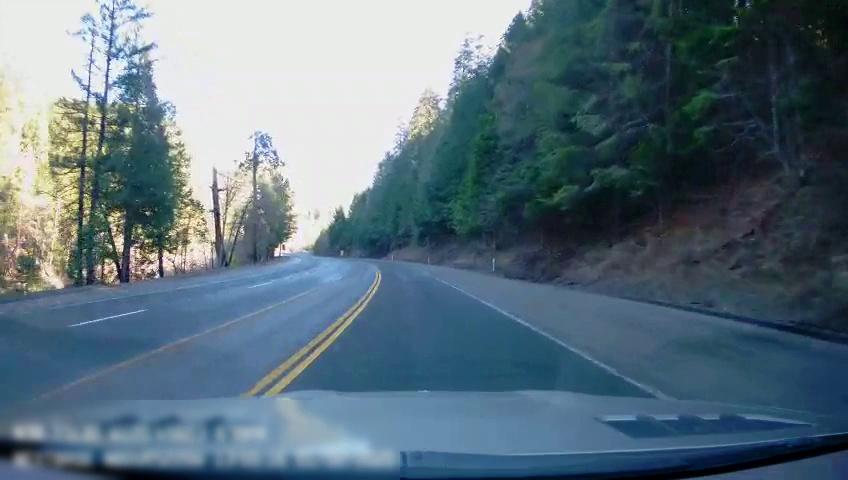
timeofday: Day
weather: Sunny
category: Drivable Space
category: Lanes | Opposite Lane
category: Lanes | Alternate Lane
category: Lanes | Opposite Lane
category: Lanes | Current Lane
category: Lanes | Alternate Lane
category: Lanes | Opposite Lane